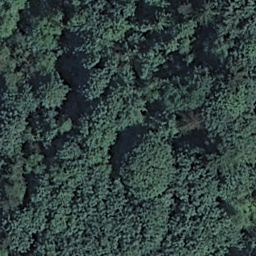
Label: forest